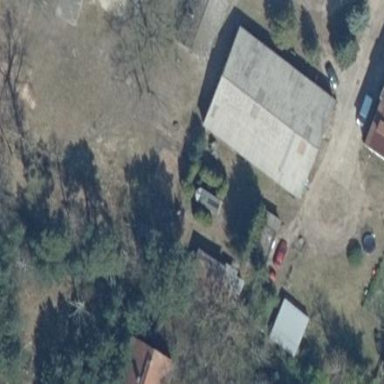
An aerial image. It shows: Kindergarten building.